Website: home-depot
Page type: customer-info-address
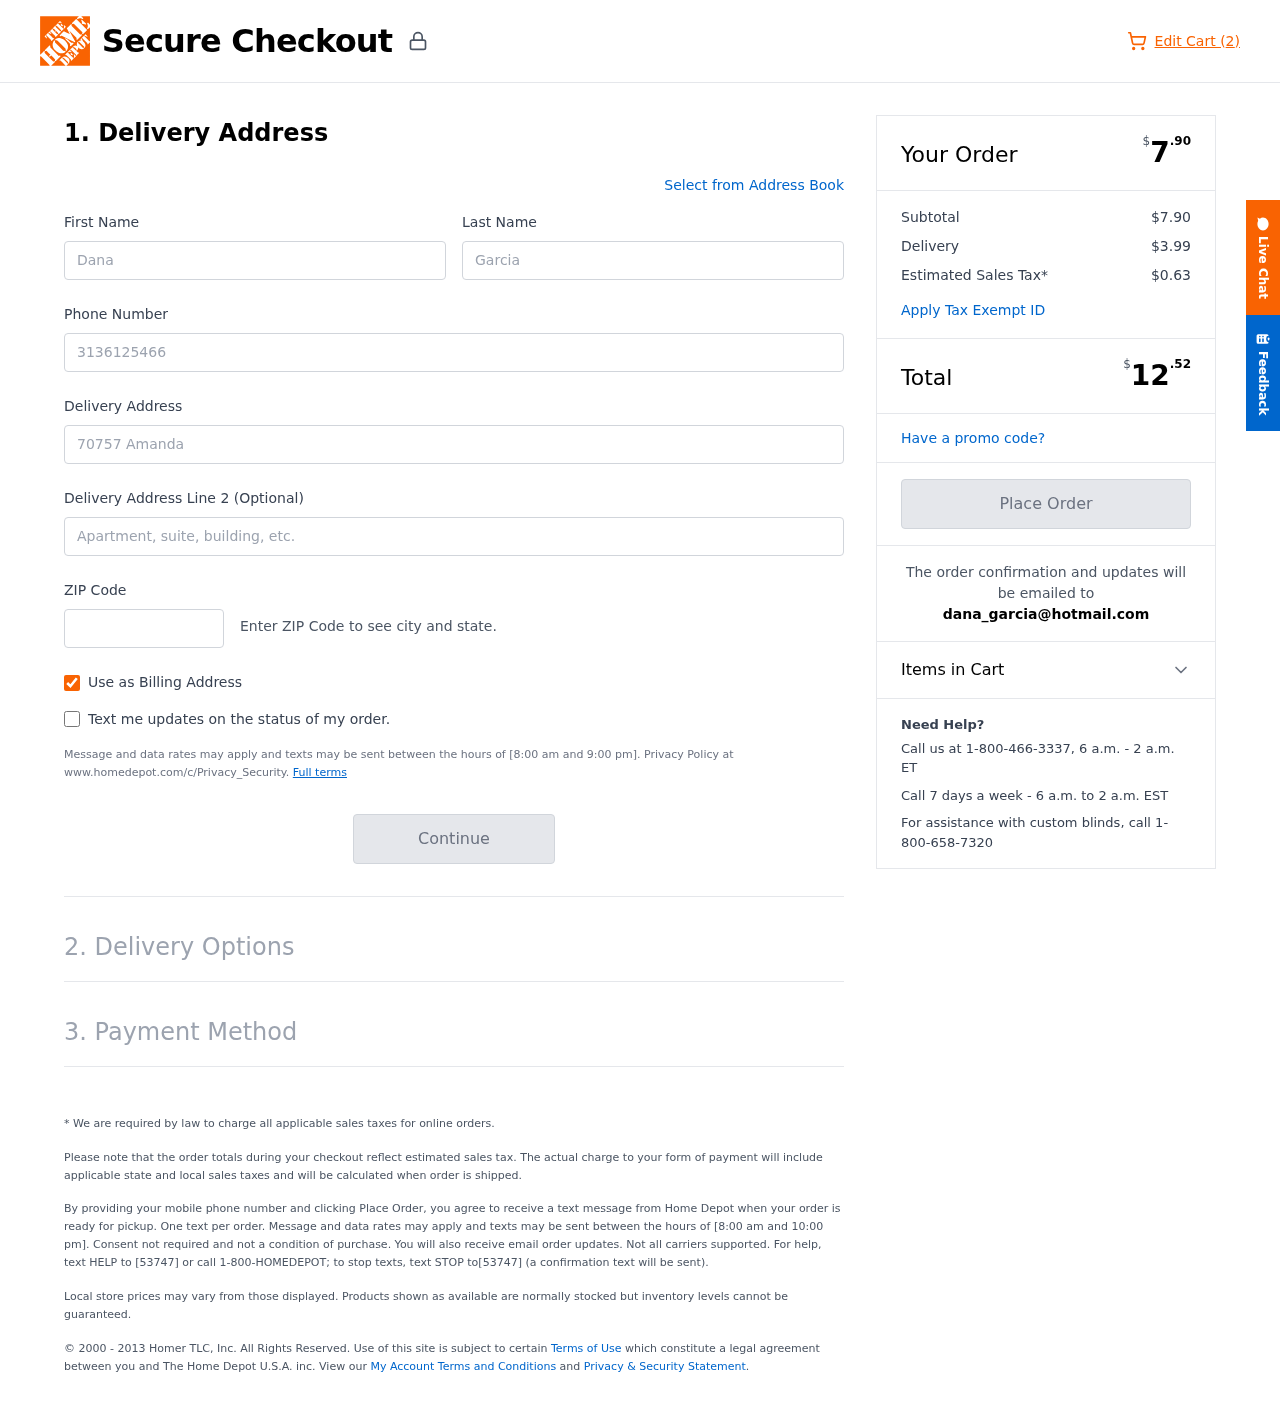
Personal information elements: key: PII_EMAIL
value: dana_garcia@hotmail.com
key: PII_FIRSTNAME
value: Dana
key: PII_LASTNAME
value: Garcia
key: PII_PHONE
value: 3136125466
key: PII_POSTCODE
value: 35342
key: PII_STREET
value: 70757 Amanda Grove
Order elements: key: ORDER_NUM_ITEMS
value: Edit Cart (2)
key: ORDER_SUBTOTAL_HEADER
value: $7.90
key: ORDER_SUBTOTAL
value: $7.90
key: ORDER_SHIPPING_COST
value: $3.99
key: ORDER_TAX
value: $0.63
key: ORDER_TOTAL2
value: $12.52